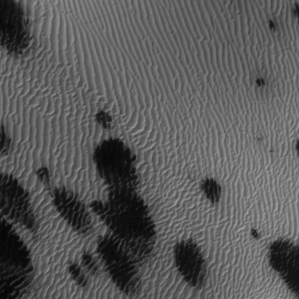
Label: frost